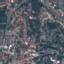
Land use / land cover: Residential